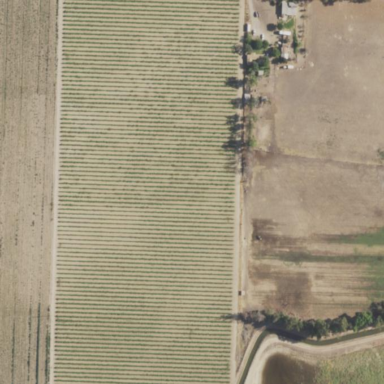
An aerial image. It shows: Vineyard.